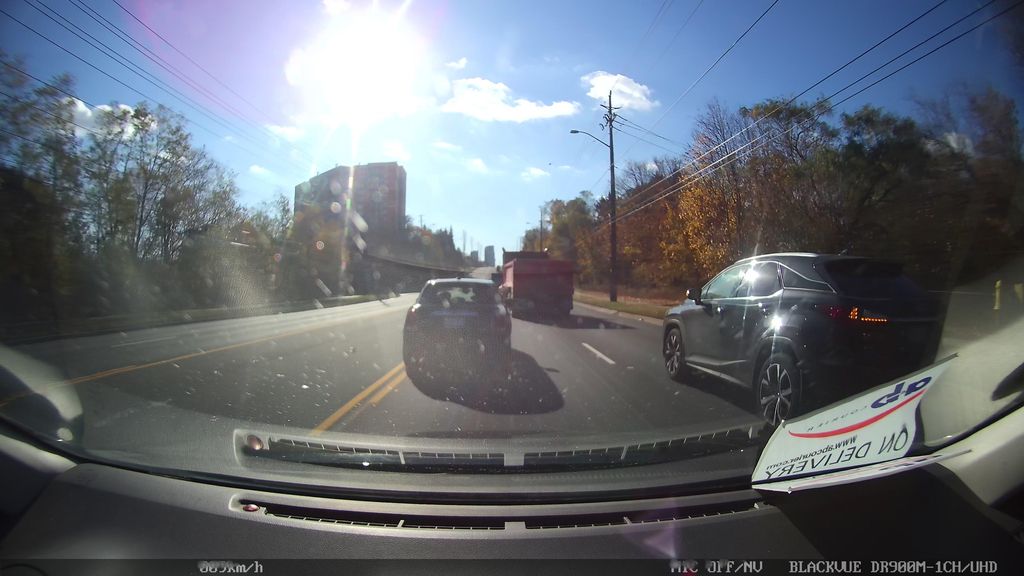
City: toronto